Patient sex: M
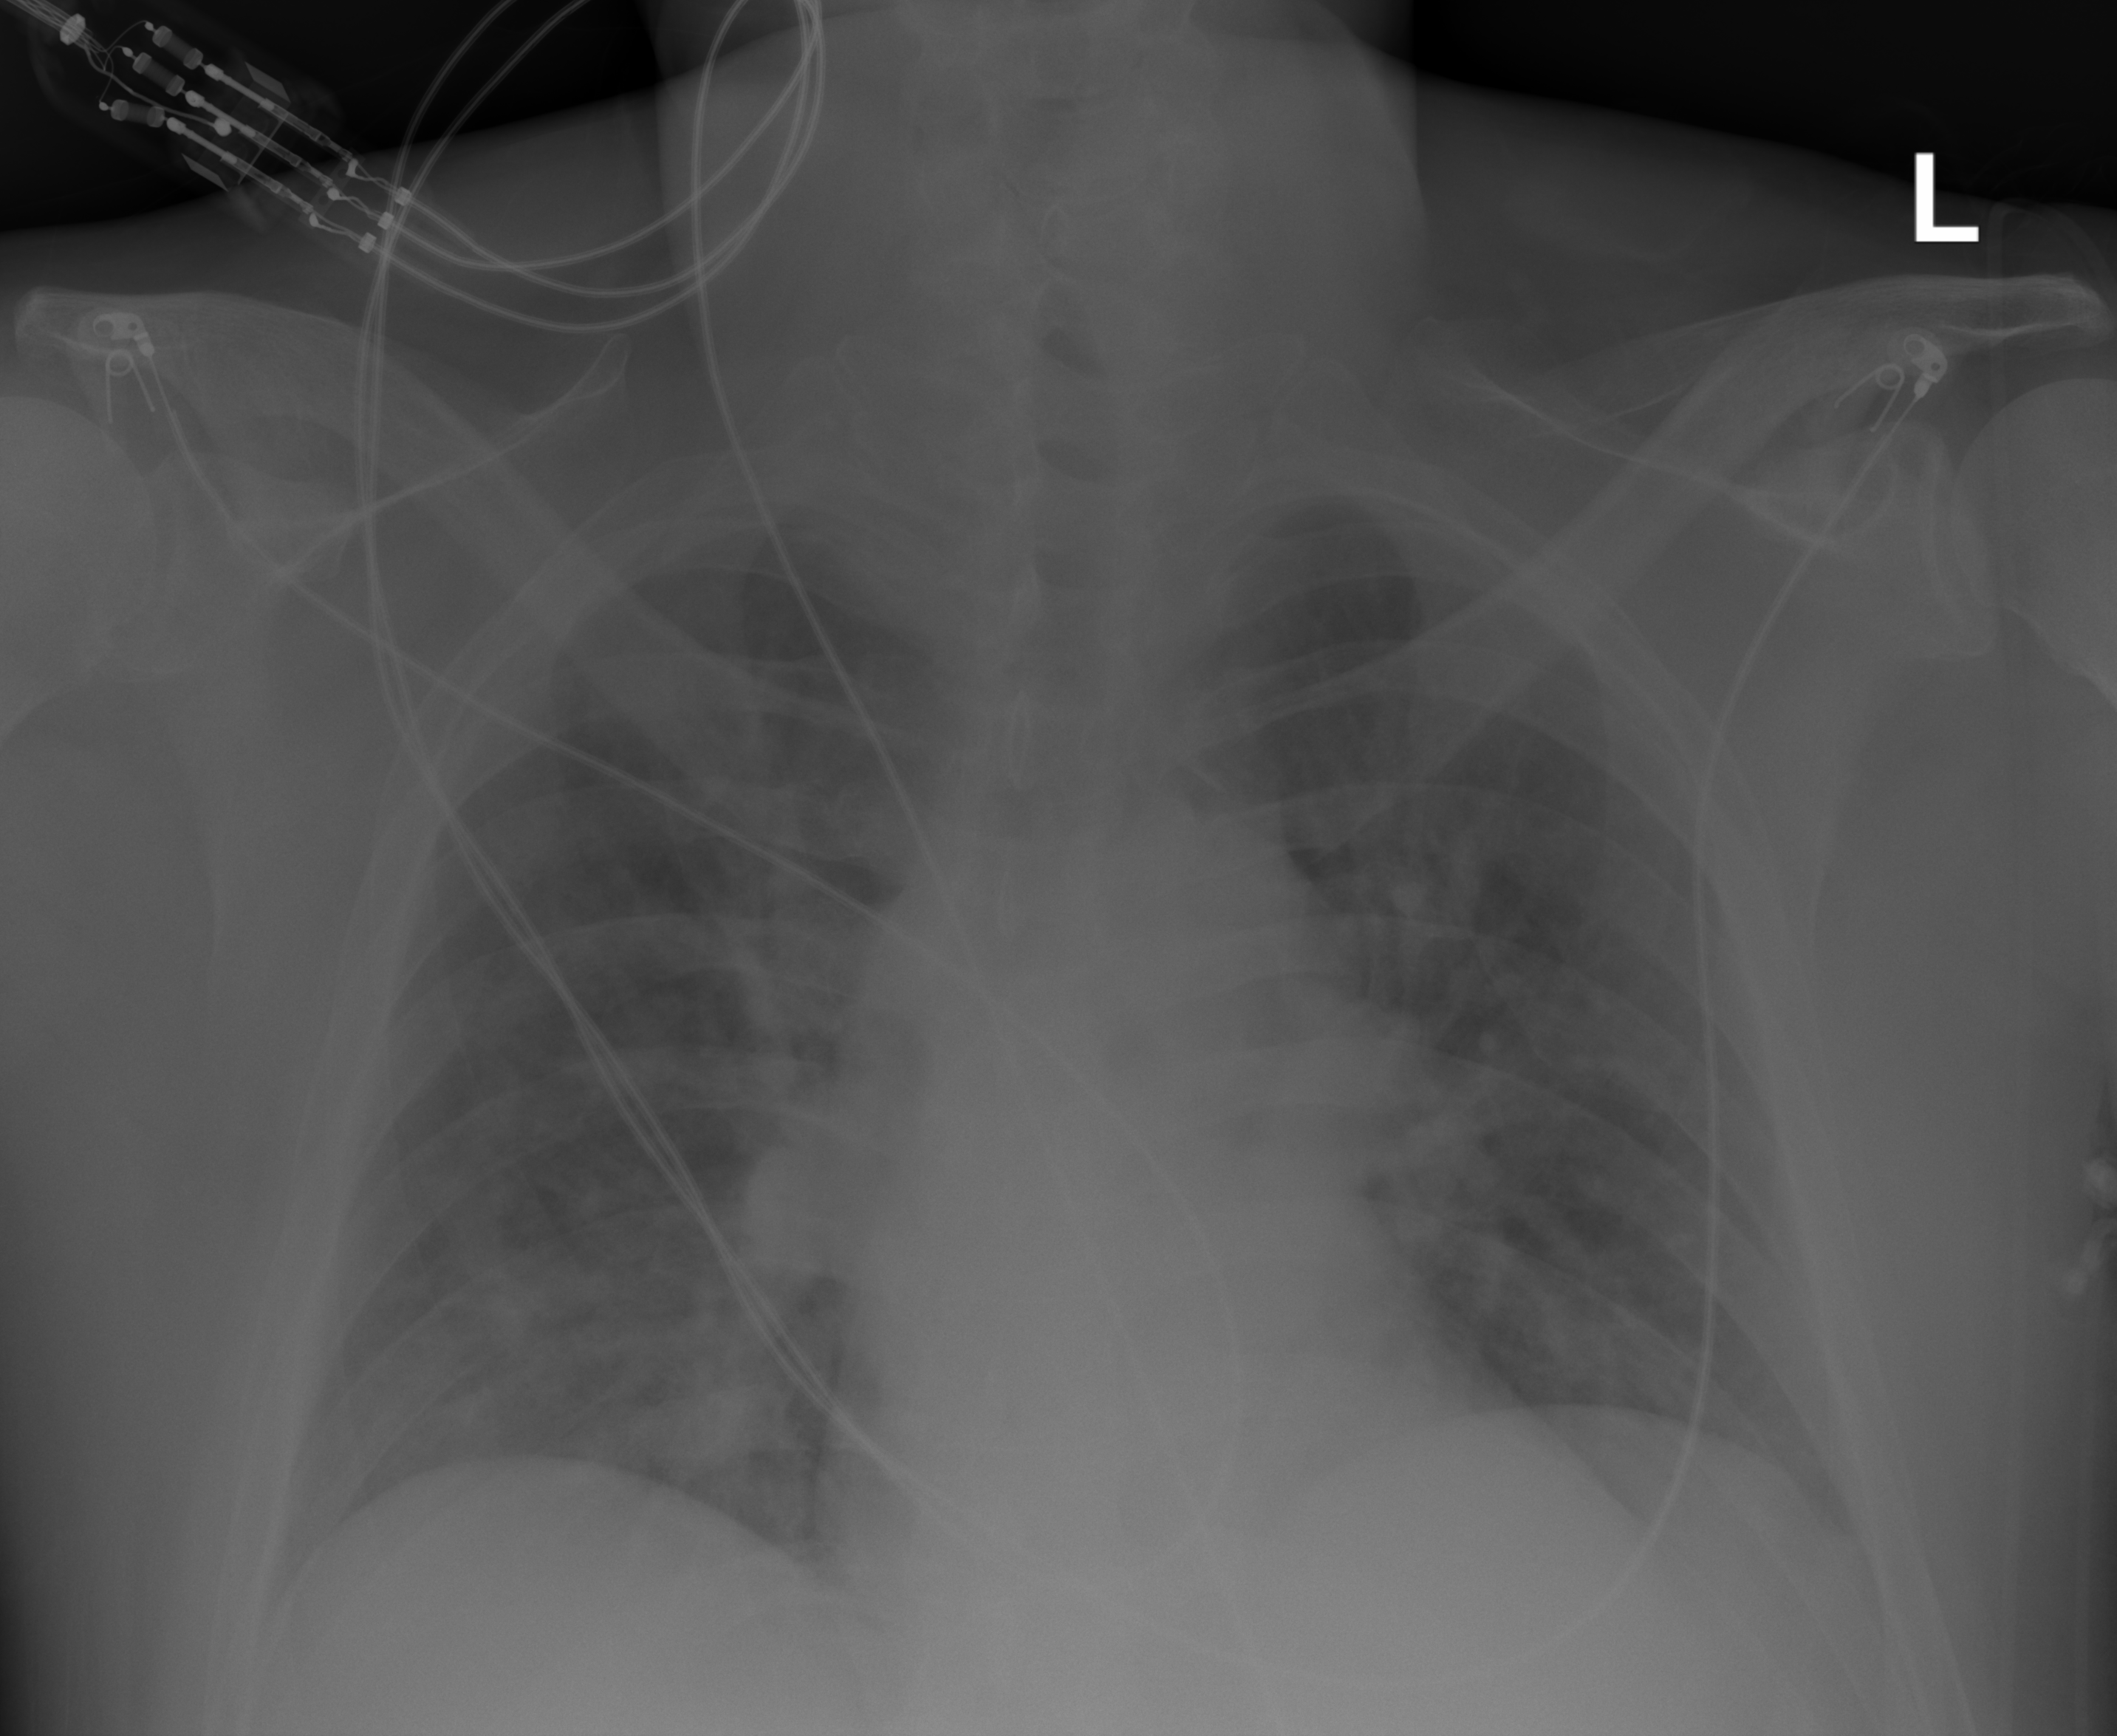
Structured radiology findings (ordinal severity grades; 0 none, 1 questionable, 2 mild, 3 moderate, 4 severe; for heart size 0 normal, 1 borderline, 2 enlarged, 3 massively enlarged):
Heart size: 0
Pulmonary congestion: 2
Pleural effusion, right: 0
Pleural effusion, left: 0
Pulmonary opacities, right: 2
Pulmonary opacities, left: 0
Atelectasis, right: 2
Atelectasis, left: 0